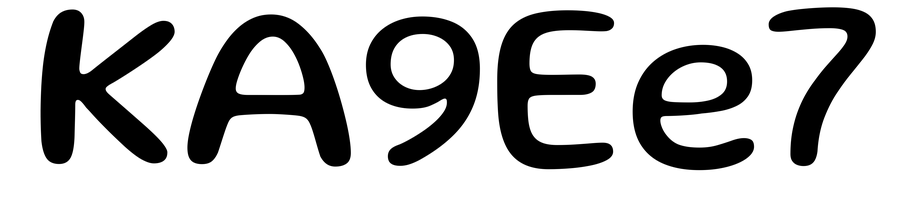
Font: Gluten_Regular